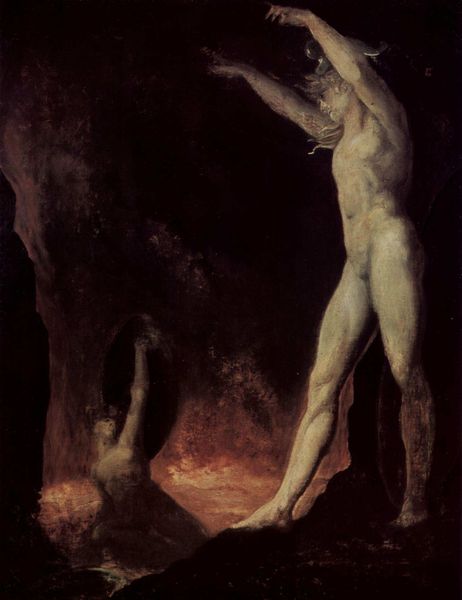
Titel: Satanischer Aufruf an den Belzebub im Höllenfeuer
Künstler: Johann Heinrich Füssli
Standort: Zürich.
Institution: Kunsthaus
Schlagwörter: akt, dunkel, felsen, feuer, fuß, gemälde, gott, kampf, kopf, körper, mann, nackt, schatten, weiß, aquarell, gelb, menschen, braun, frau, geste, hell, licht, männer, nacht, schwarz, szene, rot, arm, arme, blass, inkarnat, mensch, stehen, tod, gesten, hände, vorhang, hügel, haare, stehend, stoff, paar, höhle, höle, traurig, skulptur, statue, beine, bein, liegen, düster, zwei, fels, figuren, hands, men, oil, people, red, white, black, dark, face, female, figures, gray, hair, painting, woman, yellow, muskeln, stuck, brown, bauch, allein, knie, wade, fallen, gestalt, unten, penis, schild, blut, gewölbe, glut, heiss, lava, abgrund, traum, gross, helm, dämon, verzweiflung, hand, beleuchtet, eiss, dunke, fegefeuer, götter, hilfe, hölle, leid, leiden, greek, man, mythology, naked, nude, rock, roman, skin, böcklin, faun, mythos, fall, schreiten, grotte, ear, head, orange, bleich, nackte frau, death, feet, male, forest, light, standbein, color, shadow, herkules, devil, myth, drama, gestreckt, strecken, unheimlich, bitten, dead, drowning, legende, love, geist, hades, human, waving, winken, arms, mythological, neck, leonardo, jesus, art, legs, fire, turnen, god, goddess, chest, figure, pale, strong, cave, lying, shadows, canvas, colour, riese, qualen, schrittstellung, burning, darkness, flames, sünder, endzeit, tan, greco, recken, hohle, dance, standing, biblical, passion, beschwörung, body, evil, scary, symbolist, titan, muscle, ade, goodbye, peopl, tall, underground, leg, muscles, dinkel, angeleuchtet, reach, felsengrotte, höllenqualen, grott, burn, lost, shades, strange, fuseli, power, raised, durchbrechungen, loss, muskelw, neutrum, strength, terryfiyng, unheimlichw, pale skin, holle, lighting, medusa, belly, blake, perseus, cavern, odd, up, sinister, weird, dim, highlight, sin, die, greeting, sinner, drawn, drown, cry, underworld, eternity, hellfire, euridice, seperation, porpoise on that guy's head, infernal, pluto, persephone, zeramik